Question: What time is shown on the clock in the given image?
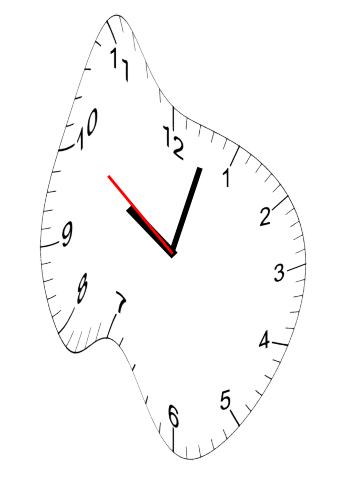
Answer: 10:02:51